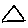
Label: triangle